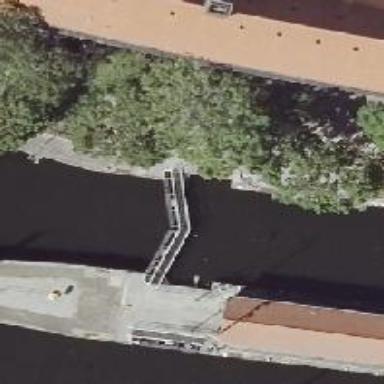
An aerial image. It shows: Lock gate along waterway.